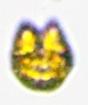
Label: Akashiwo